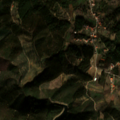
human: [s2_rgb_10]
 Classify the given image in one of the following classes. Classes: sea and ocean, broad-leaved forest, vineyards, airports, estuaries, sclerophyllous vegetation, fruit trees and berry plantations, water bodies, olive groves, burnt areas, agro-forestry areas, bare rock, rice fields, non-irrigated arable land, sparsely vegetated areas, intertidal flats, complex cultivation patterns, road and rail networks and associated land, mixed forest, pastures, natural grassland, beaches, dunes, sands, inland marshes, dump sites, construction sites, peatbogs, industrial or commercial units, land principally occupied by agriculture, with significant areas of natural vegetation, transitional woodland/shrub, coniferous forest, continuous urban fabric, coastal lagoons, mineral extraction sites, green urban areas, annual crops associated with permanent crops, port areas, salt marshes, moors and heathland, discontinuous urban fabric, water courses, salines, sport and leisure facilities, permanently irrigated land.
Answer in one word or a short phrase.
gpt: complex cultivation patterns, broad-leaved forest, mixed forest, transitional woodland/shrub